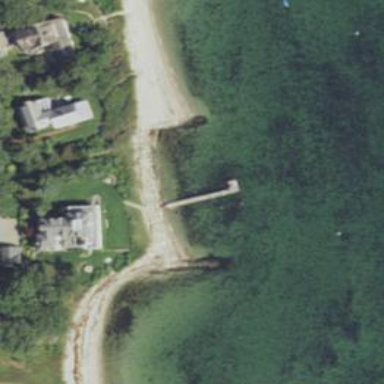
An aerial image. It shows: Pier in ruined state.